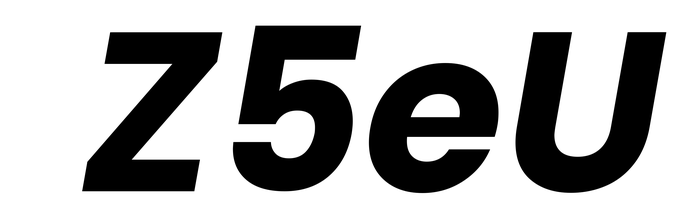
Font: Poppins-BoldItalic